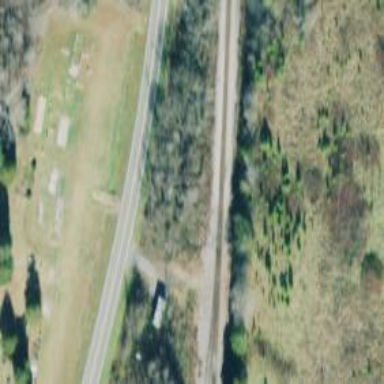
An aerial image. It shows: Site related to railway infrastructure.